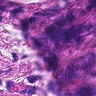
Metastatic tissue present: yes